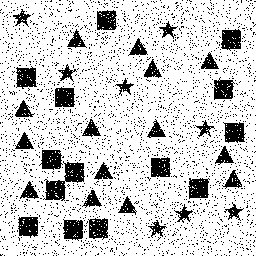
Squares: 14
Triangles: 14
Stars: 8
Total shapes: 36